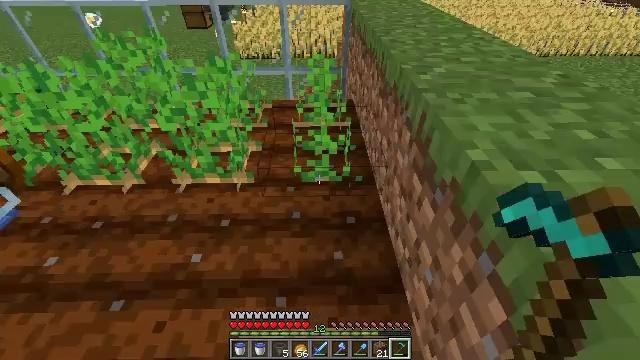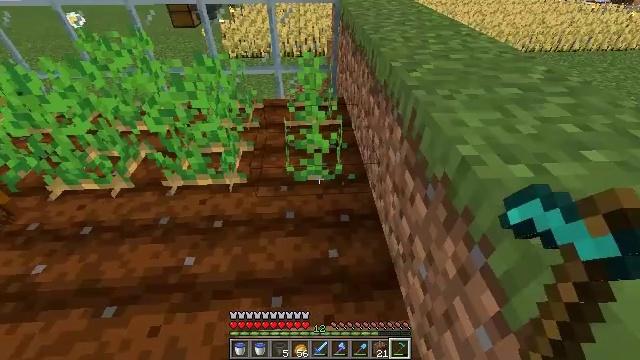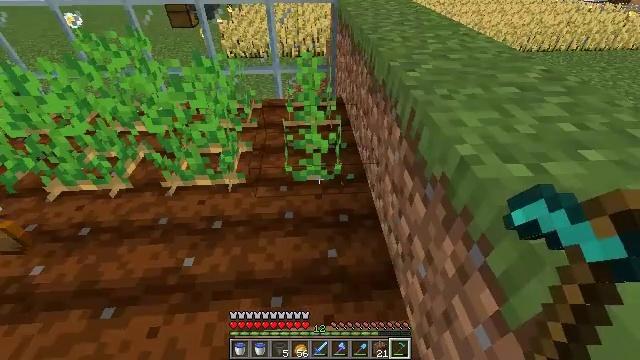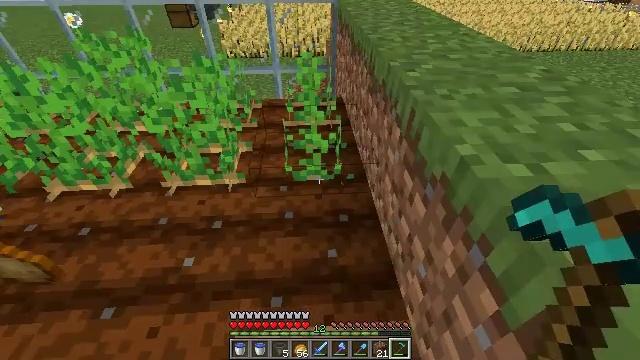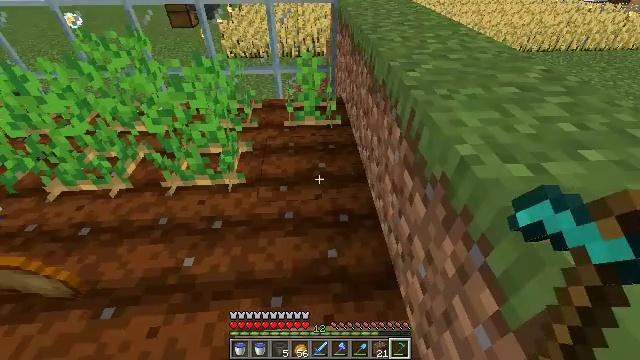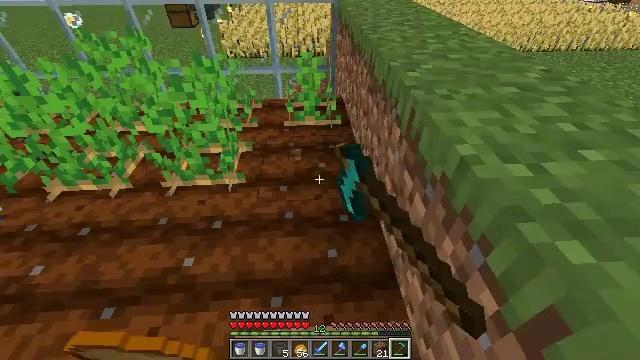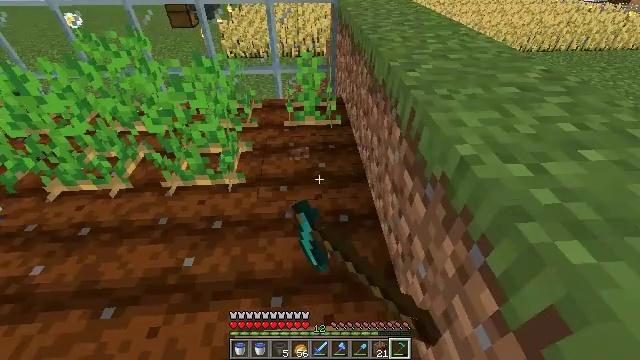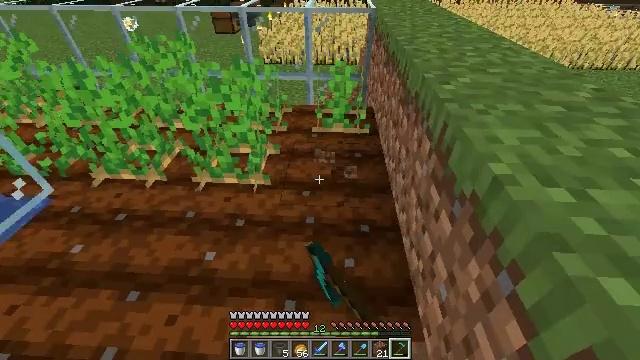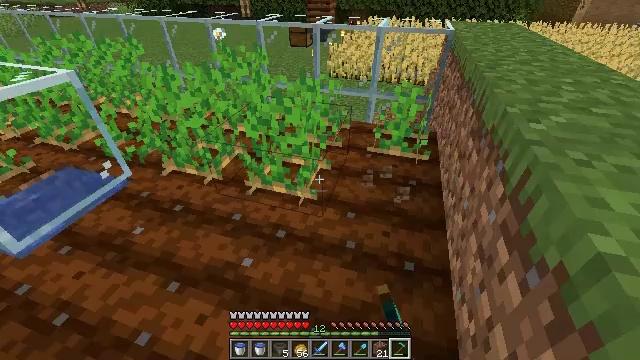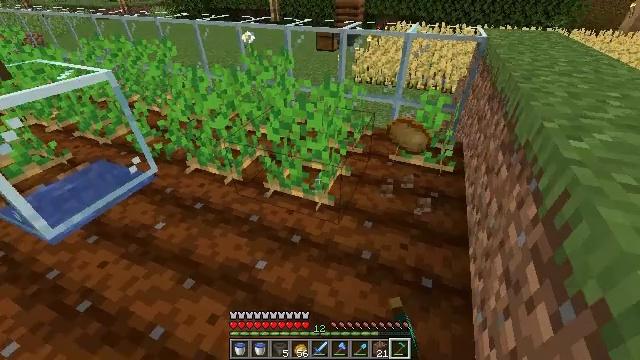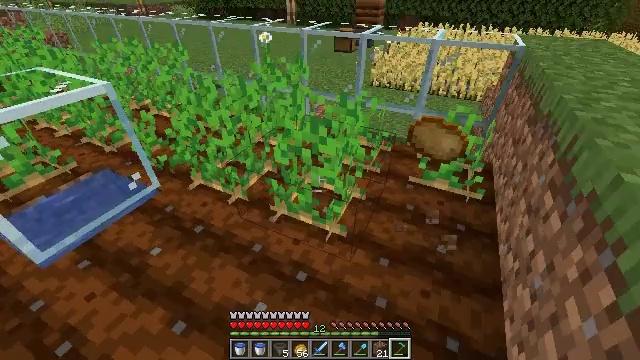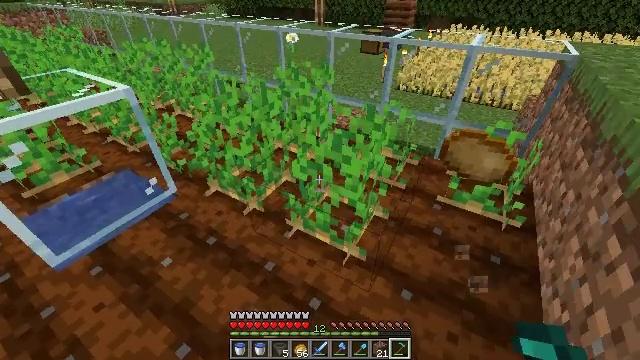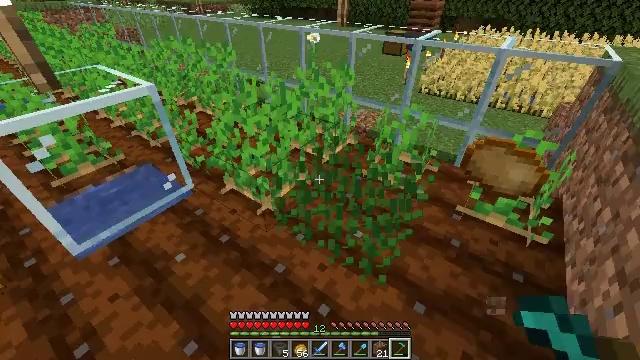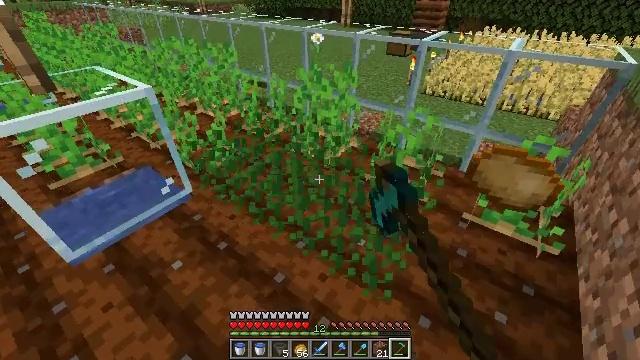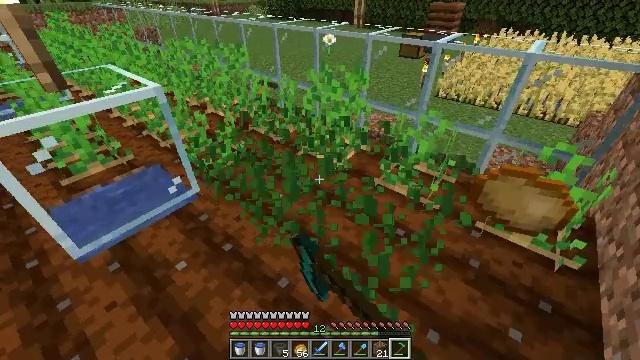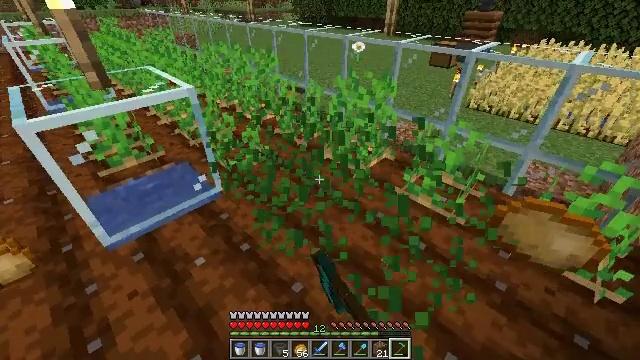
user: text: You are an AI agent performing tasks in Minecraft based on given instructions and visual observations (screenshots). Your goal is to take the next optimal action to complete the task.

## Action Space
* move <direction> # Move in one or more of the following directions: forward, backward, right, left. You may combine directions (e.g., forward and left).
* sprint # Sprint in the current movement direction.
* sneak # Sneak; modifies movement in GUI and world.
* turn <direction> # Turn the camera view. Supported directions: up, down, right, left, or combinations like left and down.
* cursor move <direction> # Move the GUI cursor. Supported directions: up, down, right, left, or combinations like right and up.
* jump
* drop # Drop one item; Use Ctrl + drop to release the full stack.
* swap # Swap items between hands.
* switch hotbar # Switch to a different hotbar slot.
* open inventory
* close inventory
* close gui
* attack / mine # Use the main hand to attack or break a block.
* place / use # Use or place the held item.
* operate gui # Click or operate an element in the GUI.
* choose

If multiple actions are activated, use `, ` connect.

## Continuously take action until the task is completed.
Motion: motion action
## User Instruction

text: Gather potatoes by left-clicking.
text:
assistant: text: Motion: turn right
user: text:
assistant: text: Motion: no_op
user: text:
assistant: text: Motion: no_op
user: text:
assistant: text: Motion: attack / mine
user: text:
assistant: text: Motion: attack / mine
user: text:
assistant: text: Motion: attack / mine
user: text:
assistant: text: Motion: turn left and up, attack / mine
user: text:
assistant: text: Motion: move forward, turn left and up
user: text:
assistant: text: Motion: move forward, turn left
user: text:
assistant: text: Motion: move forward, turn left
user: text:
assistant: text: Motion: move forward, turn left
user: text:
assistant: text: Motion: turn left, attack / mine
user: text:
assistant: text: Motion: attack / mine
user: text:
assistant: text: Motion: turn left, attack / mine
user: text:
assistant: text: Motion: turn left and up, attack / mine
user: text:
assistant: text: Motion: turn left and up
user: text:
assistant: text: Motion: turn left and up
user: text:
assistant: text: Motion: turn left
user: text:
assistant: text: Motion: no_op
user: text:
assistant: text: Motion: no_op
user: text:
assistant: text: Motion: no_op
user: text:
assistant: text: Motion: turn right and down
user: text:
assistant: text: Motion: move forward and move right, turn right and down
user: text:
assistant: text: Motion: move forward and move right, turn right and down
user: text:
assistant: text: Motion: move forward and move right
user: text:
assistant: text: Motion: move forward and move right
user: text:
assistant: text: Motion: move forward and move right, turn down
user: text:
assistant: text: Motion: move forward and move right, turn right and down
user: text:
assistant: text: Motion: turn right and down
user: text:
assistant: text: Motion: no_op